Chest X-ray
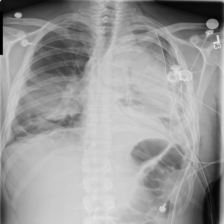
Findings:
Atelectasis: negative
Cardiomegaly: negative
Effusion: negative
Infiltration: negative
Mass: negative
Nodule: negative
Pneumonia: negative
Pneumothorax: negative
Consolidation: negative
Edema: negative
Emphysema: positive
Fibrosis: negative
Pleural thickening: negative
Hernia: negative